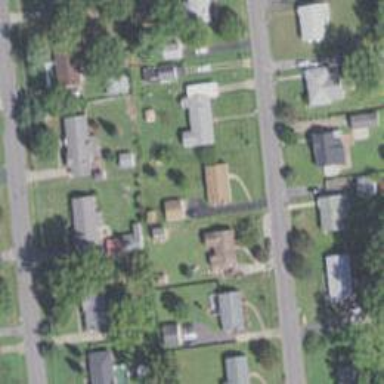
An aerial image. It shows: Neighborhood.